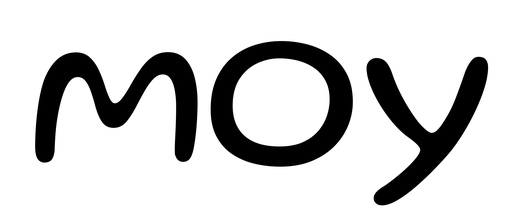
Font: Gluten_Light